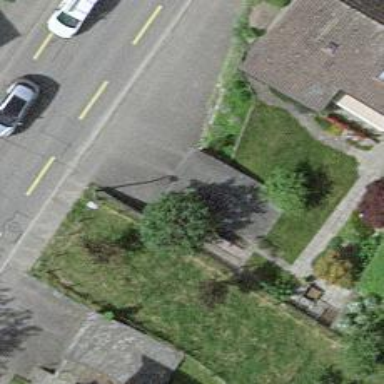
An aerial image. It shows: Garage.